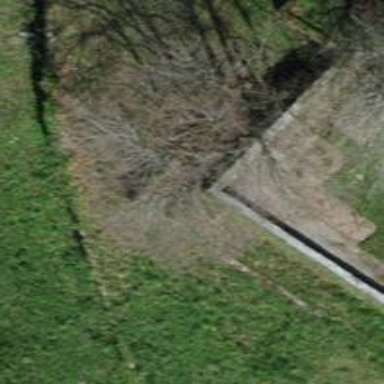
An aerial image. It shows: Wall barrier.